Question: This question might be common but I did not find anything close to this exact problem so I will ask. I have a file that looks like this.
'''
ABCSTRX
ABCST
ABCS
ABCSTRXY
'''
My task is to create 2D array of strings. For each string it allocates only needed space (length of string), so it will look like this.

>
So far in my code I have scanned through file and got number representing the amount of strings in file.
'''
void function(FILE *txt){
char arr[50];
int counter=0;
char **array;
do {
fgets(arr,MAX,txt);
counter++;
} while(fgets(arr,MAX,txt)!=NULL);
rewind(txt);
array = malloc(counter * sizeof(char*));
//FROM NOW ON THE CODE IS NOT CORRECT
do {
fgets(arr,MAX,txt);
counter++;
for(int j=0;j<strlen(arr); j++){
array[i]= malloc(strlen(arr) * sizeof(char));
array[i]= arr;
}
i++;
} while(fgets(arr,MAX,txt)!=NULL);
}
'''
Problem is that I cant find a solution how to fill my dynamically allocated array with strings which size does not match. This is the code that I have come up with and I feel stuck. After the array is filled with strings it will be printed(with two for cycles I suppose). Thanks for comments
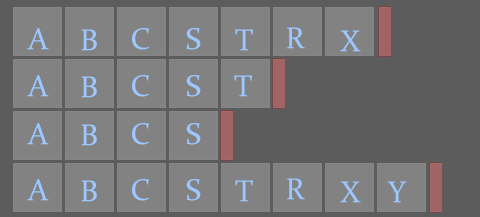
Answer: You may want to consider the following commented compilable C code.
Instead of writing some notes here, I've inserted several comments inline in the code, to try to clearly explain what the code is doing.
'''
#include <stdio.h> /* For printf and file management */
#include <stdlib.h> /* For dynamic memory allocation */
#include <string.h> /* For string functions */
/*
* Read all lines from text file, and store them in a dynamically
* allocated array.
* The count of lines is stored in the 'count' output parameter
* The caller is responsible for freeing the allocated memory.
*/
char** read_lines(FILE* txt, int* count) {
char** array = NULL; /* Array of lines */
int i; /* Loop counter */
char line[100]; /* Buffer to read each line */
int line_count; /* Total number of lines */
int line_length; /* Length of a single line */
/* Clear output parameter. */
*count = 0;
/* Get the count of lines in the file */
line_count = 0;
while (fgets(line, sizeof(line), txt) != NULL) {
line_count++;
}
/* Move to the beginning of file. */
rewind(txt);
/* Allocate an array of pointers to strings
* (one item per line). */
array = malloc(line_count * sizeof(char *));
if (array == NULL) {
return NULL; /* Error */
}
/* Read each line from file and deep-copy in the array. */
for (i = 0; i < line_count; i++) {
/* Read the current line. */
fgets(line, sizeof(line), txt);
/* Remove the ending '
' from the read line. */
line_length = strlen(line);
line[line_length - 1] = '';
line_length--; /* update line length */
/* Allocate space to store a copy of the line. +1 for NUL terminator */
array[i] = malloc(line_length + 1);
/* Copy the line into the newly allocated space. */
strcpy(array[i], line);
}
/* Write output param */
*count = line_count;
/* Return the array of lines */
return array;
}
int main(int argc, char * argv[]) {
char** array = NULL; /* Array of read lines */
FILE* file = NULL; /* File to read lines from */
const char* filename = NULL; /* Name of the input file */
int i; /* Loop index */
int line_count; /* Total number of read lines *7
/* Get filename from the command line. */
if (argc != 2) {
printf("Specify the input file from the command line.
");
return 1;
}
filename = argv[1];
/* Try opening the file. */
file = fopen(filename, "rt");
if (file == NULL) {
printf("Can't open file %s.
", filename);
return 1;
}
/* Read lines from file. */
array = read_lines(file, &line_count);
/* Just for test, print out the read lines. */
for (i = 0; i < line_count; i++) {
printf("[%d]: %s
", (i+1), array[i]);
}
/* Cleanup. */
fclose(file);
for (i = 0; i < line_count; i++) {
free(array[i]);
}
free(array);
array = NULL;
/* All right */
return 0;
}
'''
With an input file like this:
> '''
ABCSTRX
ABCST
ABCS
ABCSTRXY
'''
The output is:
> '''
C:\Temp>test.exe testfile.txt
[1]: ABCSTRX
[2]: ABCST
[3]: ABCS
[4]: ABCSTRX
'''